Question: I have 3 buttons in a 'div', while checking on different resolutions its responsive, but on some screens last button comes under first two buttons without any margin among them.
Is there any way to provide this margin without using media queries.

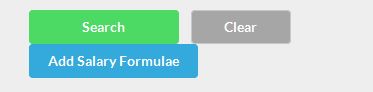
Answer: You can simply use 'margin-bottom' on the buttons. Make sure that the buttons are of 'display: inline-block;':
'''
.btn {display: inline-block; margin: 0 0 10px; width: 200px; text-align: center; border-radius: 10px; padding: 5px; border: 0;}
.one {background: #99f;}
.two {background: #9f9;}
'''
'''
<button class="btn one">One</button>
<button class="btn one">Two</button>
<button class="btn two">Three</button>
'''
<URL>
You may adjust the 'margin-bottom' to the space between the buttons.